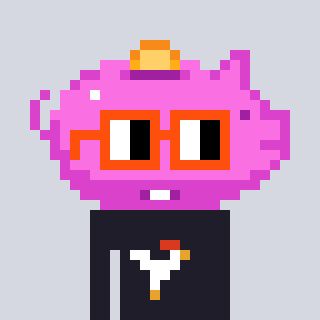
a pixel art character with square orange glasses, a piggybank-shaped head and a grayscale-colored body on a cool background